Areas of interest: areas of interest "Agricultural and Sideline Products Market"
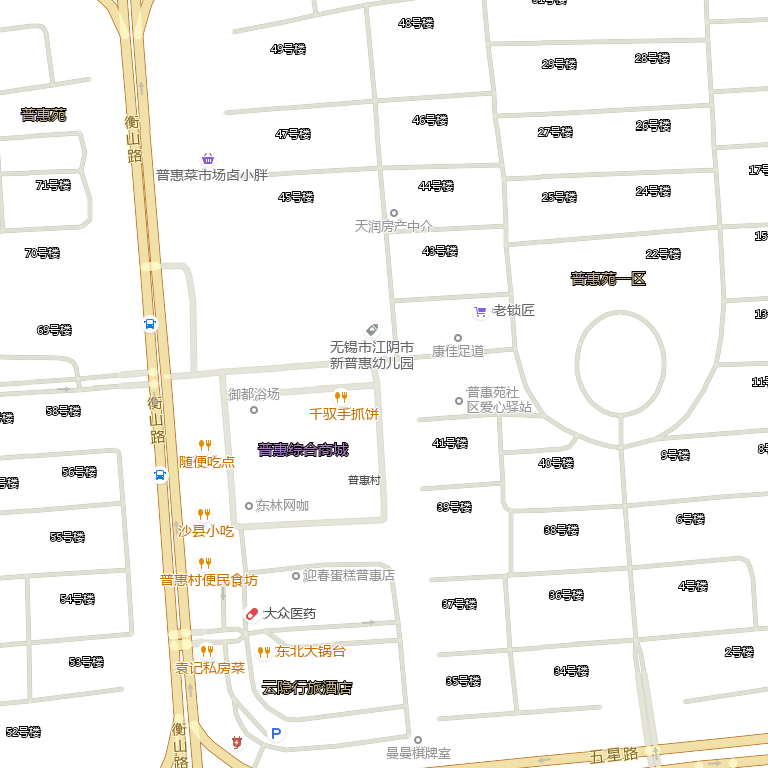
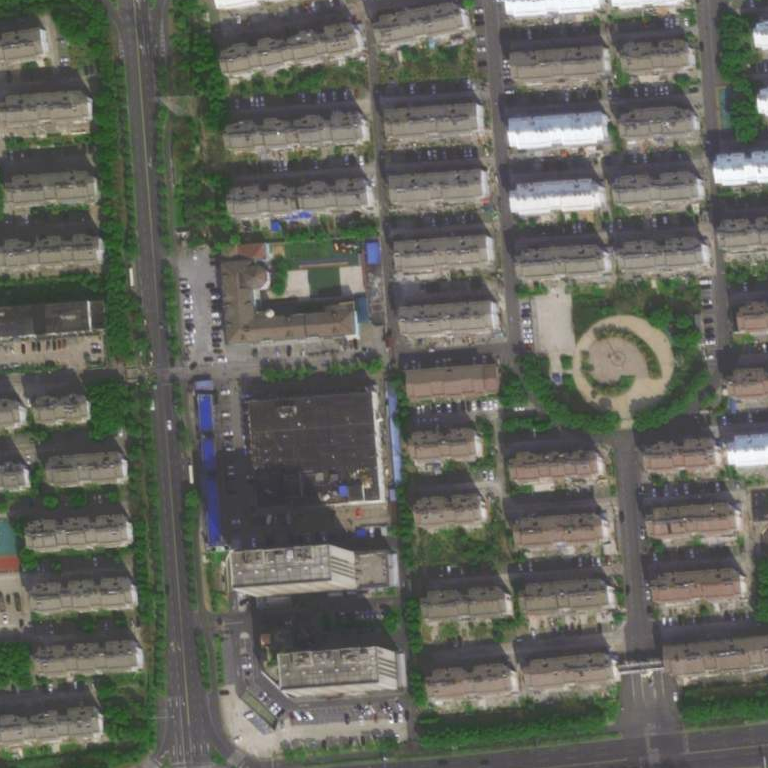